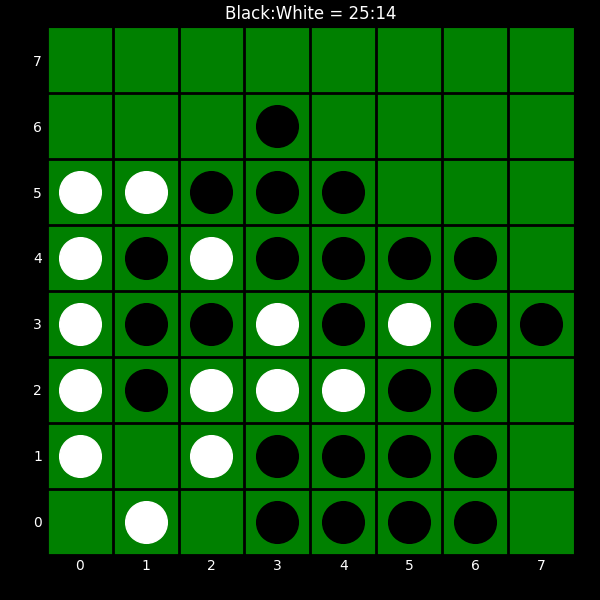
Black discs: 25
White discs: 14